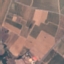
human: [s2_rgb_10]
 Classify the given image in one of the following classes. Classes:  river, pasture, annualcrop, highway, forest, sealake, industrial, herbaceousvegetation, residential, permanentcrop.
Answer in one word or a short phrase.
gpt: PermanentCrop